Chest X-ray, PA view. Patient: 58 years old, sex M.
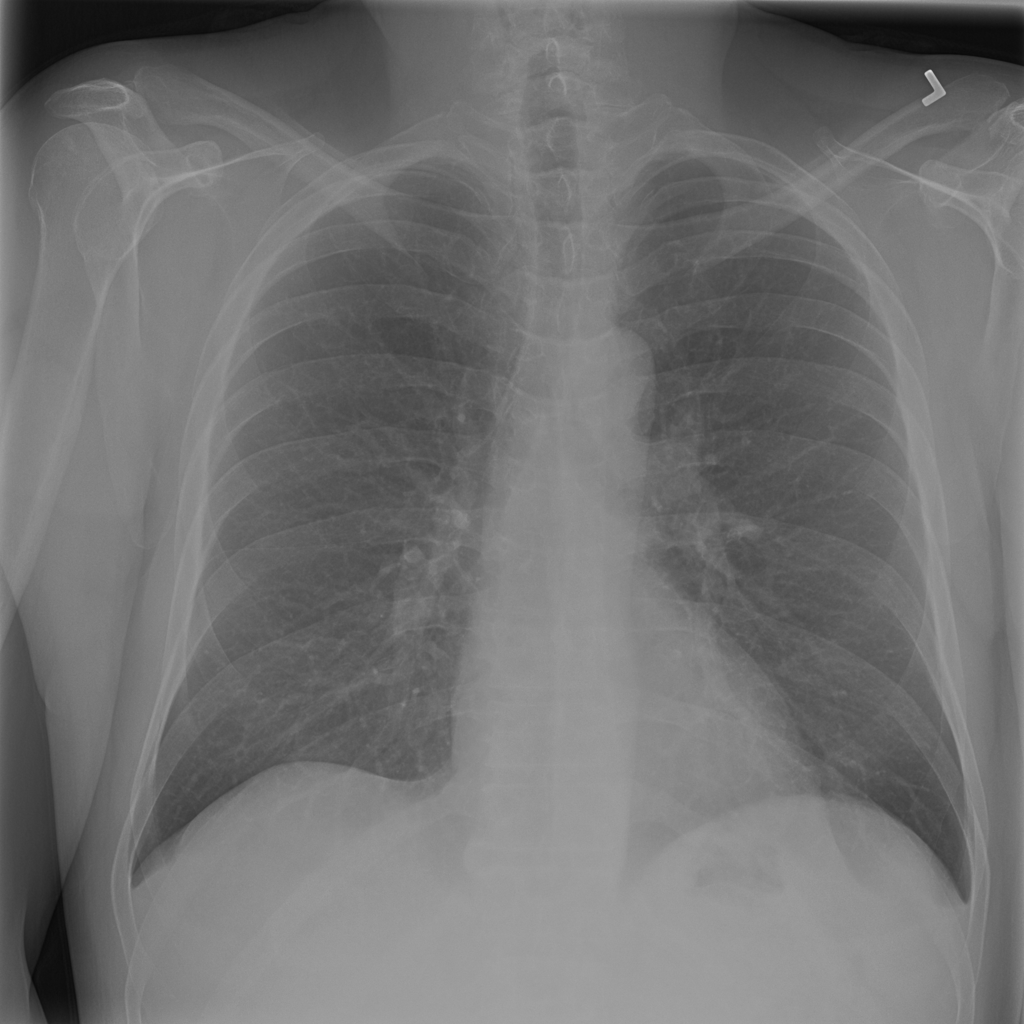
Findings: No Finding